Field crop: maize
Growth stage: 2
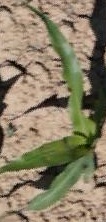
Species: maize